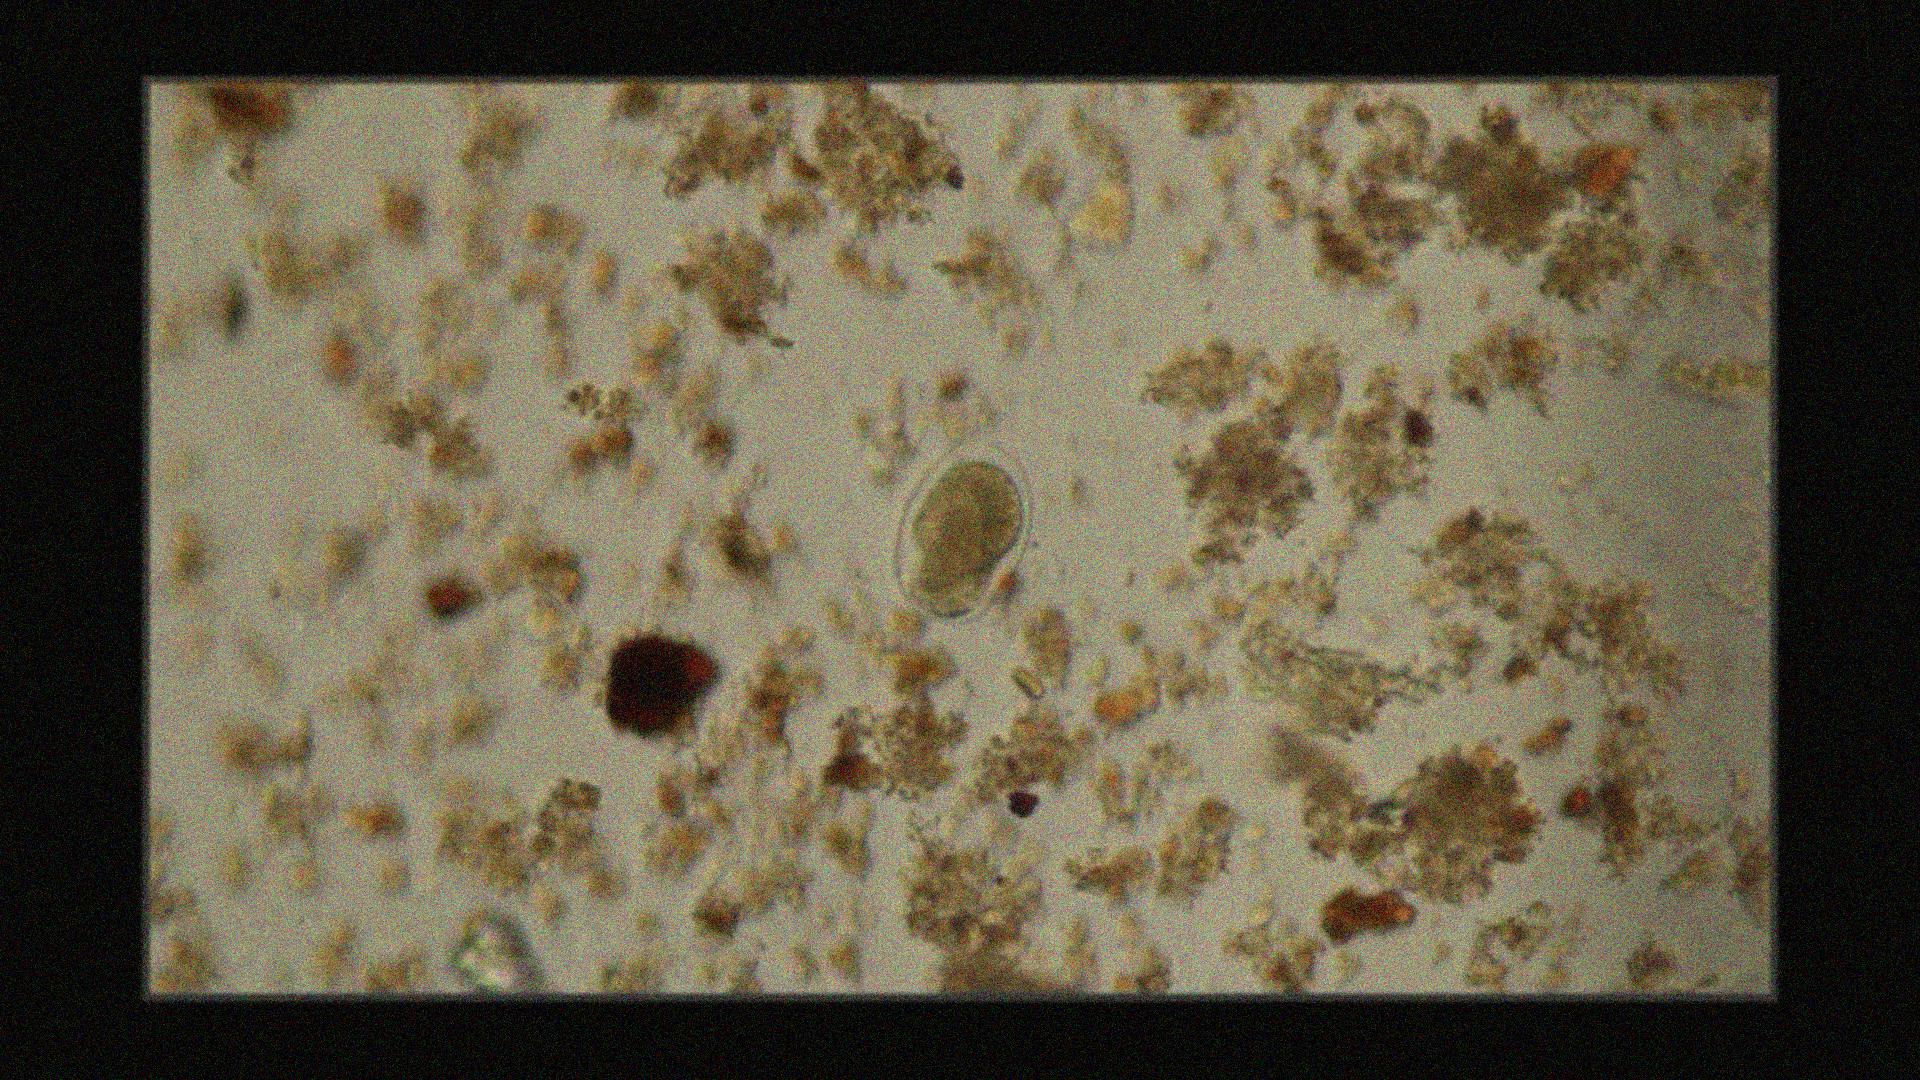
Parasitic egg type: Hookworm egg